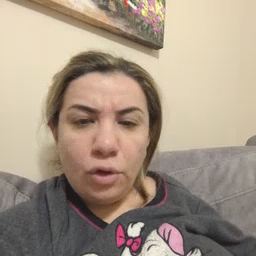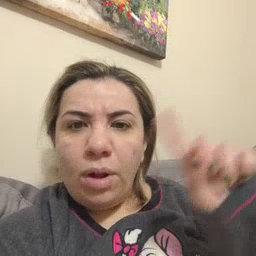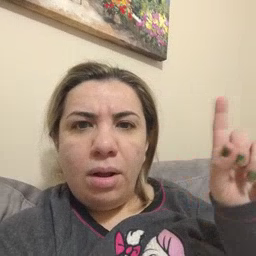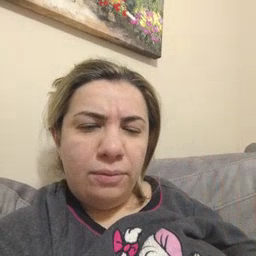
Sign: where